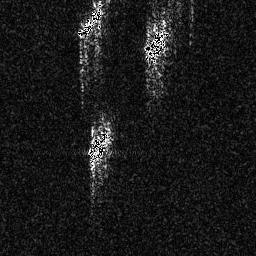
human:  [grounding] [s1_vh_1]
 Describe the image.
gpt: In the satellite image, there is  <ref>1 medium ship </ref> <box>[[34, 50, 43, 65, 0]]</box> located at center,  <ref>2 medium ship </ref> <box>[[29, 0, 40, 14, 0], [56, 10, 66, 23, 0]]</box> located at top.